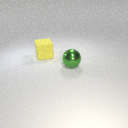
large green metal sphere to the right of large yellow rubber cube